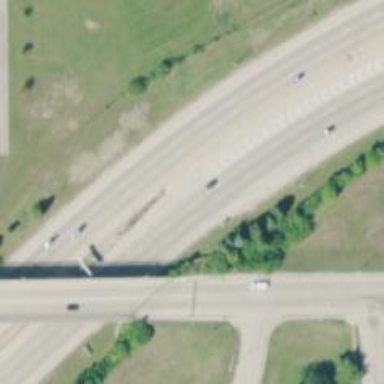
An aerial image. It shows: Trunk highway with expressway features.